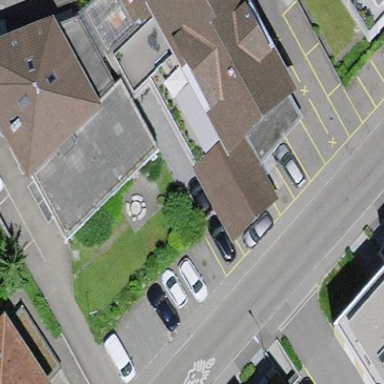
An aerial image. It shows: Detached building.